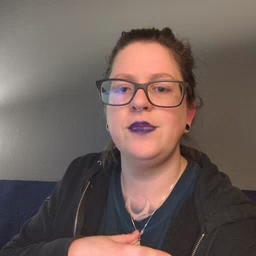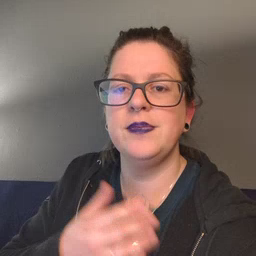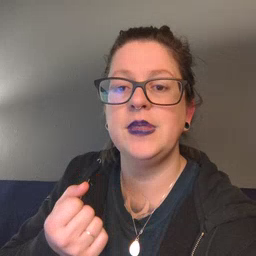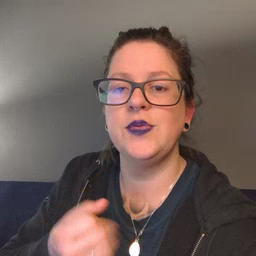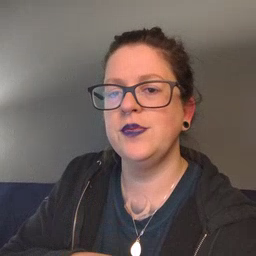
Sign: milk